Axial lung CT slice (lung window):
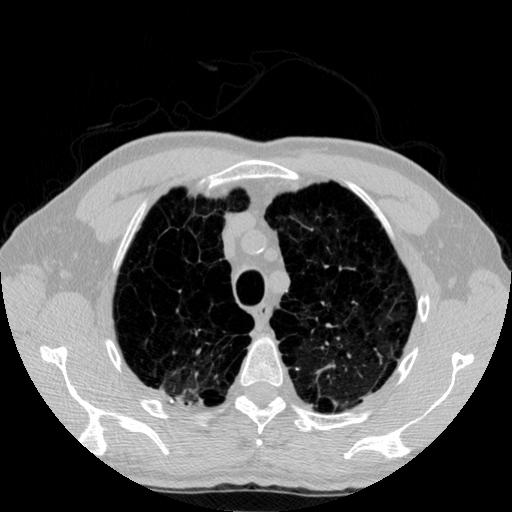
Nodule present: no